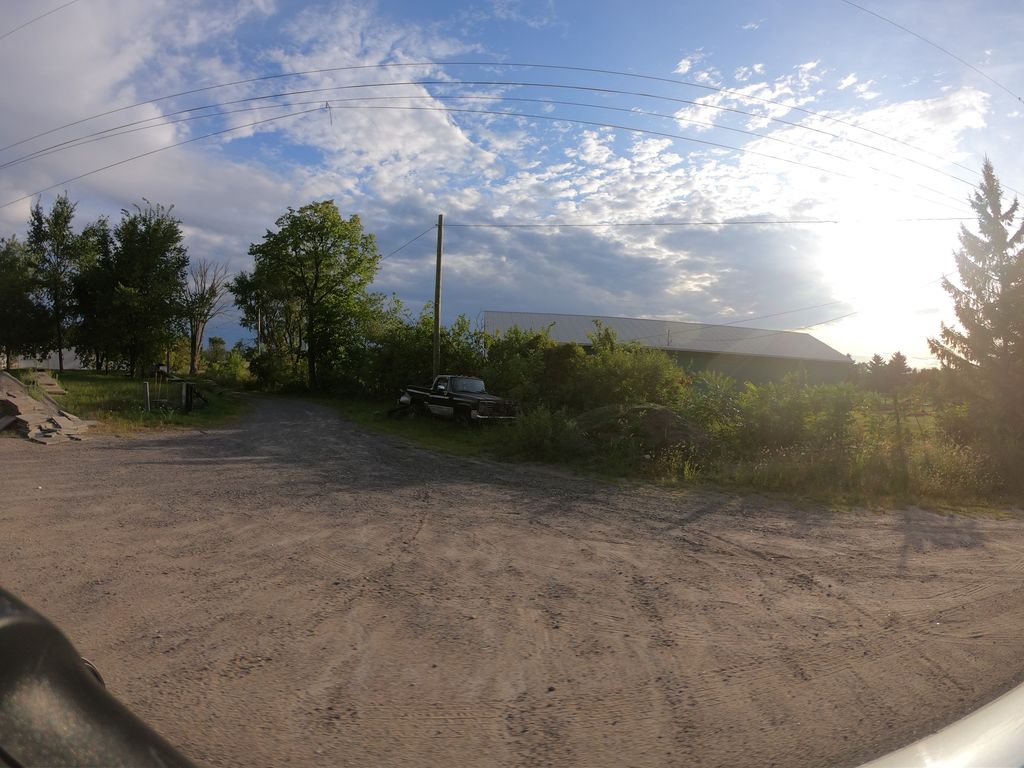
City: ottawa-gatineau